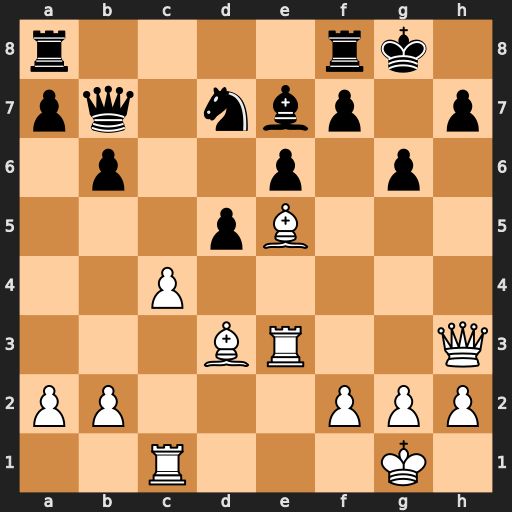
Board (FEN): r4rk1/pq1nbp1p/1p2p1p1/3pB3/2P5/3BR2Q/PP3PPP/2R3K1
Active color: w
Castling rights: -
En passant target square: -
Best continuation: Qxh7+ Kxh7 Rh3+ Bh4 Rxh4+ Kg8 Rh8#